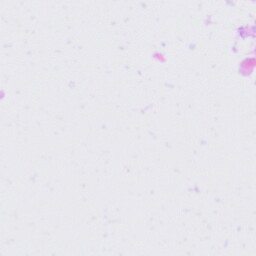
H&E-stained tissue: Tonsil